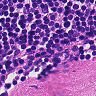
Metastatic tissue present: no